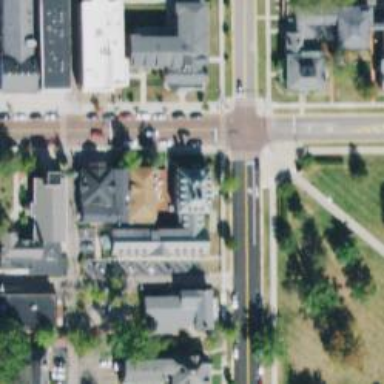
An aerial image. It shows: Residential road with separate sidewalk.